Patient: sex F, age 56
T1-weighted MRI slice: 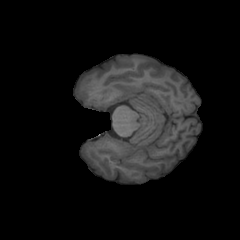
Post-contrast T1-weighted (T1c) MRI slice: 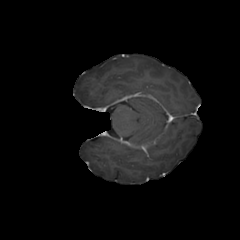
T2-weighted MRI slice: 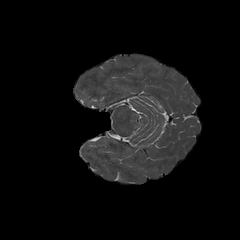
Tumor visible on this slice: no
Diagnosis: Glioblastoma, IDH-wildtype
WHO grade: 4